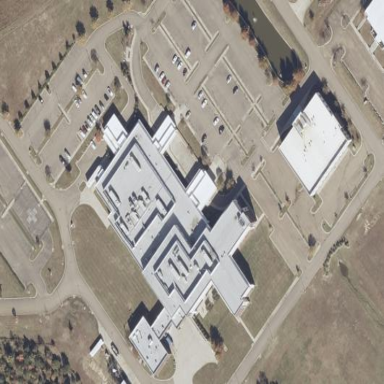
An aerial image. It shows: Hospital providing healthcare services.